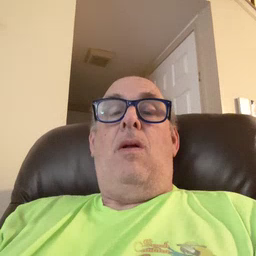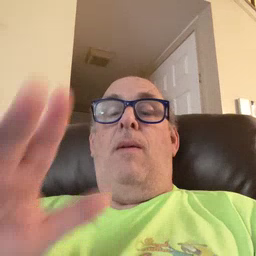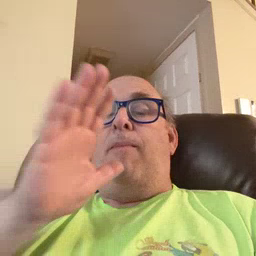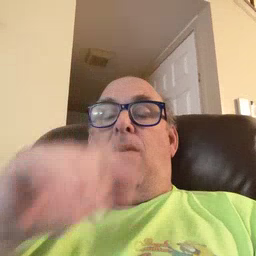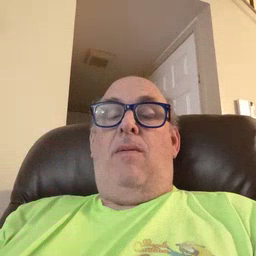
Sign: mom